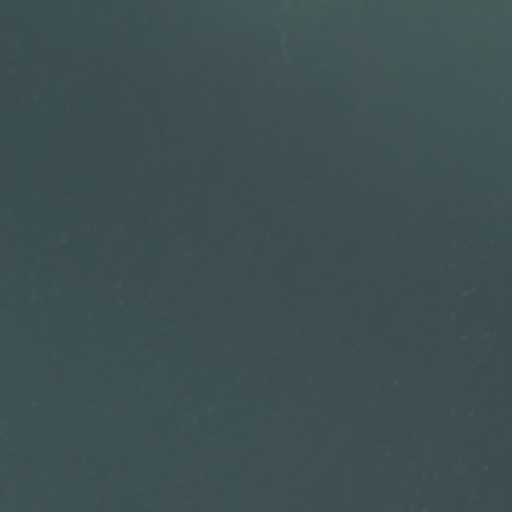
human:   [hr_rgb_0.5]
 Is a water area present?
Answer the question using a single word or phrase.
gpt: yes

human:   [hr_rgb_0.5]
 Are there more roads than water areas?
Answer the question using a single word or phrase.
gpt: yes

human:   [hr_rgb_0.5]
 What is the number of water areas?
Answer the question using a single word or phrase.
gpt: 1

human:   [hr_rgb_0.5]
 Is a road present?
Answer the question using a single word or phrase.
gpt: yes

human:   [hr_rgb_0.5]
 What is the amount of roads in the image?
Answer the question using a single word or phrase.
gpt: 2

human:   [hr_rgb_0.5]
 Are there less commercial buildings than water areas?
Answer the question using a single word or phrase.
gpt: yes

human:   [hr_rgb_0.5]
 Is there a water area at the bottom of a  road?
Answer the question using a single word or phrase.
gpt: no

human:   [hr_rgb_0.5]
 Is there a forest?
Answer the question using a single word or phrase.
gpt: no

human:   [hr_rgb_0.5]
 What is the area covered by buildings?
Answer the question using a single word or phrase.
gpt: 0m2

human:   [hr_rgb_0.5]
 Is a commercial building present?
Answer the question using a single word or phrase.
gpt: no

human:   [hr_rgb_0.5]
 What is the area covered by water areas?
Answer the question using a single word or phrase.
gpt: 10618m2

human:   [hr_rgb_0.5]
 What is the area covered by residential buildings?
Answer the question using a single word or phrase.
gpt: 0m2

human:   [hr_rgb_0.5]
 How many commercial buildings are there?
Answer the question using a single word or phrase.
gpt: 0

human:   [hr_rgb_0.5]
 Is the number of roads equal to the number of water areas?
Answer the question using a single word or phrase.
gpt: no

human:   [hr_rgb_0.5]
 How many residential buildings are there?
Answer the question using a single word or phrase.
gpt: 0

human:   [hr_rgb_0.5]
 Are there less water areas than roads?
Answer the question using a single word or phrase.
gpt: yes

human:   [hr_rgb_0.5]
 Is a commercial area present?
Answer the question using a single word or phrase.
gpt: no

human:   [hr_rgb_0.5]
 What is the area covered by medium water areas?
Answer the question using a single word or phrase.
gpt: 0m2

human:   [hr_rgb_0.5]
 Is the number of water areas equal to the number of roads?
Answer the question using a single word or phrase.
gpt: no

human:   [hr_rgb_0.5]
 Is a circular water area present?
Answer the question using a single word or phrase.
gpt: no

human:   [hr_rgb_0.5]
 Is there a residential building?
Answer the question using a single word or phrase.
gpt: no

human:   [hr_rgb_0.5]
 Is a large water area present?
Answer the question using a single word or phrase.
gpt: yes

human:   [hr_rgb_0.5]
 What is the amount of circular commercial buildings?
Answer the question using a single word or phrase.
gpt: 0

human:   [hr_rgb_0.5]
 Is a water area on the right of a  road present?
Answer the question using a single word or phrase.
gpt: no

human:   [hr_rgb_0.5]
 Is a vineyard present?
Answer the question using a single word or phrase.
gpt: no

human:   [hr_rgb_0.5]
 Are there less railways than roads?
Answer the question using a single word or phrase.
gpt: yes

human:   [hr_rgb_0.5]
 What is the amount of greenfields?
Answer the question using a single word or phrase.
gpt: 0

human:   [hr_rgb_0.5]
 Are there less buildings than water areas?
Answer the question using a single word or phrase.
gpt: yes

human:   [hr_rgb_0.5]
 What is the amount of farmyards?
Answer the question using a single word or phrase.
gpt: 0

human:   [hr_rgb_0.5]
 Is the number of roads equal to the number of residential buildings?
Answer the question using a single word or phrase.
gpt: no

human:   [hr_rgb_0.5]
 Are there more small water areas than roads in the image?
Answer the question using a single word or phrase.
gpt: no

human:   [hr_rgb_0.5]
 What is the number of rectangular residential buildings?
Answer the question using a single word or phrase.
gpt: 0

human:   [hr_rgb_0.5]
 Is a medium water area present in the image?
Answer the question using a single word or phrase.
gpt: no

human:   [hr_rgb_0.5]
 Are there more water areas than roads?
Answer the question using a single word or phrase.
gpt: no

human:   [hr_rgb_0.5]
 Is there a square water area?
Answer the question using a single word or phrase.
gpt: no

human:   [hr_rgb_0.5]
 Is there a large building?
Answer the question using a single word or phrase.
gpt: no

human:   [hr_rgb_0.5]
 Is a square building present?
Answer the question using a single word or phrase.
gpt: no

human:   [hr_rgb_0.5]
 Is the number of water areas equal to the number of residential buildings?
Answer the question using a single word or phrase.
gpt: no

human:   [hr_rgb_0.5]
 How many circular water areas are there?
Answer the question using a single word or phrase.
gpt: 0

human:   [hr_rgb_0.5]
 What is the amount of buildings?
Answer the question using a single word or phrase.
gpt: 0

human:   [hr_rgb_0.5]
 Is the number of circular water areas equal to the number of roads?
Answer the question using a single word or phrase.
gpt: no

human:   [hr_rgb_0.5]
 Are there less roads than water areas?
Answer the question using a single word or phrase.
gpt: no

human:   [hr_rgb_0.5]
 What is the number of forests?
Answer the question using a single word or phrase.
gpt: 0

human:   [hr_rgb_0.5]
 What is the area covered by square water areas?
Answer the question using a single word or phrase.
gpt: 0m2

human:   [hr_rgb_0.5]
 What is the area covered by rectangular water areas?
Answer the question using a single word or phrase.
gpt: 10618m2

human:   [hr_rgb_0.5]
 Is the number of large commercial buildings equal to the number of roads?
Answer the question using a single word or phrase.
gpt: no

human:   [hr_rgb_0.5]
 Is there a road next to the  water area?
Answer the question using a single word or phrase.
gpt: yes

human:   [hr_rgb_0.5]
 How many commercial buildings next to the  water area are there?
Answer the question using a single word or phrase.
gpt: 0

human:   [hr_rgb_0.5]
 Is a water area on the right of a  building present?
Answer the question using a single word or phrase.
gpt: no

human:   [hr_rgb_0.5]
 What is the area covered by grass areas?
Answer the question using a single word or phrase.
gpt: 0m2

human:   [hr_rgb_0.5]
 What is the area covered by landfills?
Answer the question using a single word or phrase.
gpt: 0m2

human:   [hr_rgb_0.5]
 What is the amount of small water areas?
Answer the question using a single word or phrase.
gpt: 0

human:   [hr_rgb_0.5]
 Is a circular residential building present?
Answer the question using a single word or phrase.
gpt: no

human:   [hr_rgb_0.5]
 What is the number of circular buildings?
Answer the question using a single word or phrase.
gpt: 0

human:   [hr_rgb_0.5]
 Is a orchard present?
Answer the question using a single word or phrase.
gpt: no

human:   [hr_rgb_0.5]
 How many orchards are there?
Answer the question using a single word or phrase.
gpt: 0

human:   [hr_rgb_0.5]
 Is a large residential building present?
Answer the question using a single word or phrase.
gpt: no

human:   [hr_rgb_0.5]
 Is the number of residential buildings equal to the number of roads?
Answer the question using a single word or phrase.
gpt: no

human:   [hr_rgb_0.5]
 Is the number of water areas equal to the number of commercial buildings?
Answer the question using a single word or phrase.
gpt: no

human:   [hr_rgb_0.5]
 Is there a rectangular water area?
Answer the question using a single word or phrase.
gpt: yes

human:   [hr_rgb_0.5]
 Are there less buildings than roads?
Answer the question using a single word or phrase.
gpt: yes

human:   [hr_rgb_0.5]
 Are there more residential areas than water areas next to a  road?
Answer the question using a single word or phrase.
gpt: no

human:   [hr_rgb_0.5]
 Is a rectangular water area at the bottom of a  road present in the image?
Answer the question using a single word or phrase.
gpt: no

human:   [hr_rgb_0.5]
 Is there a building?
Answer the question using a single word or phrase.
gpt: no